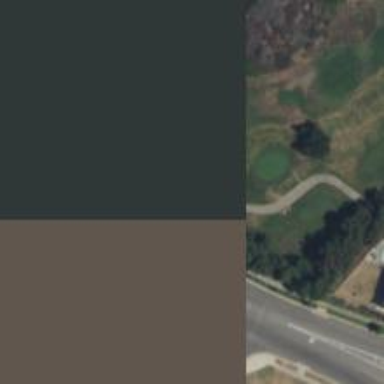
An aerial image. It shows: Service road used as golf cart path.